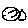
Label: fish